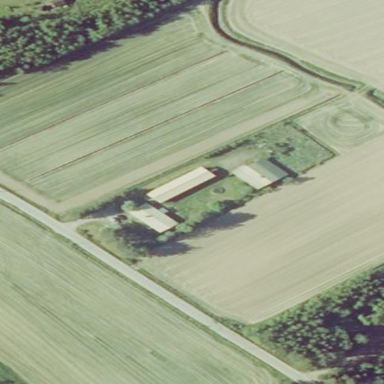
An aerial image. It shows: Farmyard area.